在平面直角坐标系 $xOy$ 中，已知点 $A$ 为椭圆 $\Gamma: \frac{x^2}{6} + \frac{y^2}{2} = 1$ 上一点，$F_1$、$F_2$ 分别为椭圆的左、右焦点.
\begin{enumerate}
\item 若点 $A$ 的横坐标为 $2$，求 $|AF_1|$ 的长;
\item 设 $\Gamma$ 的上、下顶点分别为 $M_1$、$M_2$，记 $\triangle AF_1F_2$ 的面积为 $S_1$，$\triangle AM_1M_2$ 的面积为 $S_2$，若 $S_1 \ge S_2$，求 $|OA|$ 的取值范围
\item 若点 $A$ 在 $x$ 轴上方，设直线 $AF_2$ 与 $\Gamma$ 交于点 $B$，与 $y$ 轴交于点 $K$，$KF_1$ 延长线与 $\Gamma$ 交于点 $C$，是否存在 $x$ 轴上方的点 $C$，使得 $\overrightarrow{F_1A} + \overrightarrow{F_1B} + \overrightarrow{F_1C} = \lambda (\overrightarrow{F_2A} + \overrightarrow{F_2B} + \overrightarrow{F_2C}) (\lambda \in \mathbf{R})$ 成立?若存在，请求出点 $C$ 的坐标;若不存在，请说明理由.
\end{enumerate}
【解答】

\noindent \textbf{【答案】}
\noindent (1) $\frac{5\sqrt{6}}{3}$；
\noindent (2) $(\sqrt{2}, \frac{3\sqrt{10}}{5}]$；
\noindent (3) 存在，$C(-\frac{9}{4}, \frac{\sqrt{5}}{4})$

\vspace{1em}

\noindent \textbf{【知识点】} 椭圆中三角形（四边形）的面积、根据韦达定理求参数、求椭圆上点的坐标、椭圆中向量共线比例问题

\noindent \textbf{【分析】}
\noindent (1) 根据给定条件，求出点 $A$ 的纵坐标，再利用两点间距离公式计算即得。
\noindent (2) 设 $A(x,y), xy \ne 0$，求出 $S_1, S_2$，再利用给定关系求出 $y^2$ 的范围，进而求出 $|OA|$ 的范围。
\noindent (3) 设 $A(x_1, y_1), y_1 > 0, B(x_2, y_2)$，利用向量坐标运算及共线向量的坐标表示可得 $y_2 + 2y_1 = 0$，再联立直线 $AB$ 与椭圆方程，结合韦达定理求解即得。

\noindent \textbf{【详解】}
\noindent (1) 设 $A(2, y)$，由点 $A$ 为椭圆 $\Gamma: \frac{x^2}{6} + \frac{y^2}{2} = 1$ 上一点，得 $\frac{2^2}{6} + \frac{y^2}{2} = 1$，即 $y^2 = \frac{2}{3}$，又 $F_1(-2, 0)$，
所以 $|AF_1| = \sqrt{[2 - (-2)]^2 + (y - 0)^2} = \frac{5\sqrt{6}}{3}$。

\noindent (2) 设 $A(x, y), xy \ne 0$，而 $|F_1F_2| = 4, |M_1M_2| = 2\sqrt{2}$，
则 $S_1 = \frac{1}{2}|F_1F_2||y| = 2|y|$，$S_2 = \frac{1}{2}|M_1M_2||x| = \sqrt{2}|x|$，由 $S_1 \ge S_2$，得 $2|y| \ge \sqrt{2}|x|$，
即 $2y^2 \ge x^2$，又 $\frac{x^2}{6} + \frac{y^2}{2} = 1$，则 $2y^2 \ge 6 - 3y^2$，解得 $\frac{6}{5} \le y^2 < 2$，
$|OA| = \sqrt{x^2 + y^2} = \sqrt{(6 - 3y^2) + y^2} = \sqrt{6 - 2y^2} \in (\sqrt{2}, \frac{3\sqrt{10}}{5}]$，
所以 $|OA|$ 的范围是 $(\sqrt{2}, \frac{3\sqrt{10}}{5}]$。

\noindent (3) 设 $A(x_1, y_1), y_1 > 0, B(x_2, y_2)$，由图象对称性，得 A、C 关于 $y$ 轴对称，则 $C(-x_1, y_1)$，
又 $F_1(-2, 0)$，$F_2(2, 0)$，于是 $\overrightarrow{F_1A} = (x_1 + 2, y_1), \overrightarrow{F_1B} = (x_2 + 2, y_2), \overrightarrow{F_1C} = (-x_1 + 2, y_1)$，

\noindent 则 $\overrightarrow{F_1A} + \overrightarrow{F_1B} + \overrightarrow{F_1C} = (x_2 + 6, y_2 + 2y_1)$，同理 $\overrightarrow{F_2A} + \overrightarrow{F_2B} + \overrightarrow{F_2C} = (x_2 - 6, y_2 + 2y_1)$，
由 $\overrightarrow{F_1A} + \overrightarrow{F_1B} + \overrightarrow{F_1C} = \lambda (\overrightarrow{F_2A} + \overrightarrow{F_2B} + \overrightarrow{F_2C})$，得 $(\overrightarrow{F_1A} + \overrightarrow{F_1B} + \overrightarrow{F_1C}) // (\overrightarrow{F_2A} + \overrightarrow{F_2B} + \overrightarrow{F_2C})$，
因此 $(x_2 + 6)(y_2 + 2y_1) = (x_2 - 6)(y_2 + 2y_1)$，即 $12(y_2 + 2y_1) = 0$，则 $y_2 + 2y_1 = 0$，
设直线 $AF_2: x = my + 2$，由 $\begin{cases} x = my + 2 \\ x^2 + 3y^2 = 6 \end{cases}$ 消去 $x$ 得 $(m^2 + 3)y^2 + 4my - 2 = 0$，
则 $\begin{cases} y_1y_2 = \frac{-2}{m^2 + 3} \\ y_1 + y_2 = -\frac{4m}{m^2 + 3} \end{cases}$，即 $\begin{cases} -2y_1^2 = \frac{-2}{m^2 + 3} \\ -y_1 = -\frac{4m}{m^2 + 3} \end{cases}$，而 $y_1 > 0$，解得 $m = \frac{\sqrt{5}}{5}$，$y_1 = \frac{\sqrt{5}}{4}$，
由 $x_1 = my_1 + 2$，得 $x_1 = \frac{9}{4}$，所以 $C(-\frac{9}{4}, \frac{\sqrt{5}}{4})$。

\vspace{1em}

\noindent \textbf{【点睛】} 思路点睛：解答直线与椭圆的题目时，时常把两个曲线的方程联立，消去 $x$ (或 $y$) 建立一元二次方程，然后借助根与系数的关系，并结合题设条件建立有关参变量的等量关系；涉及到直线方程的设法时，务必考虑全面，不要忽略直线斜率为 0 或不存在等特殊情形。

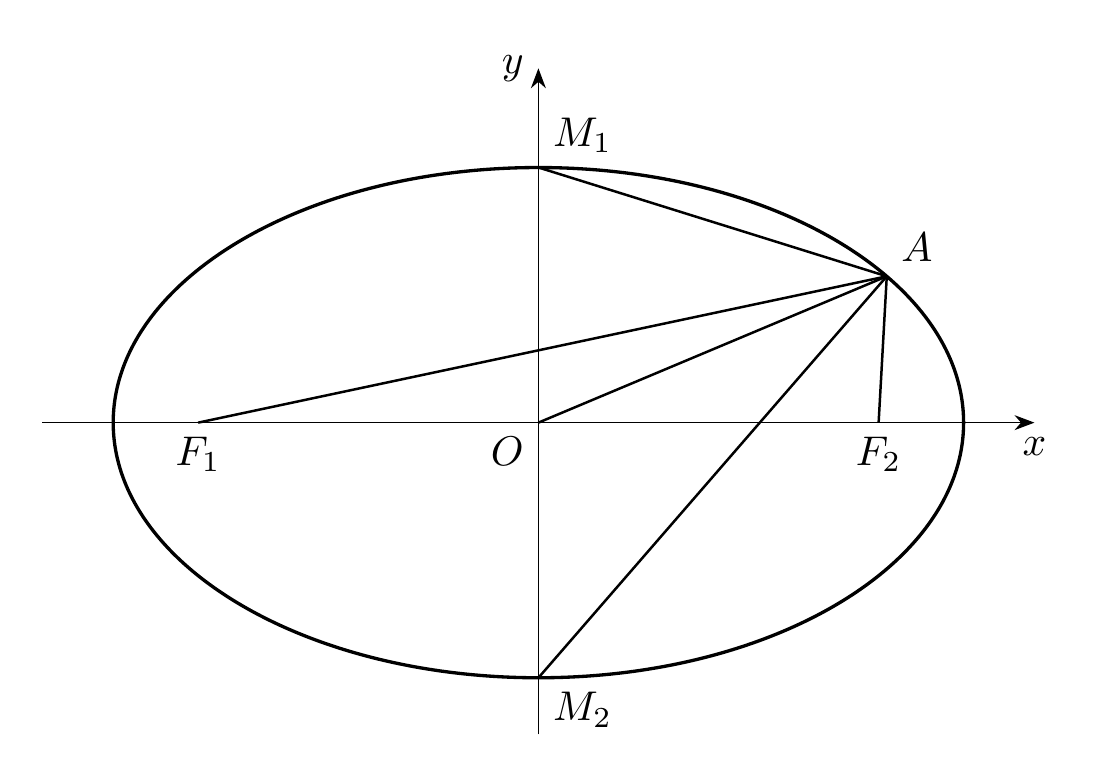
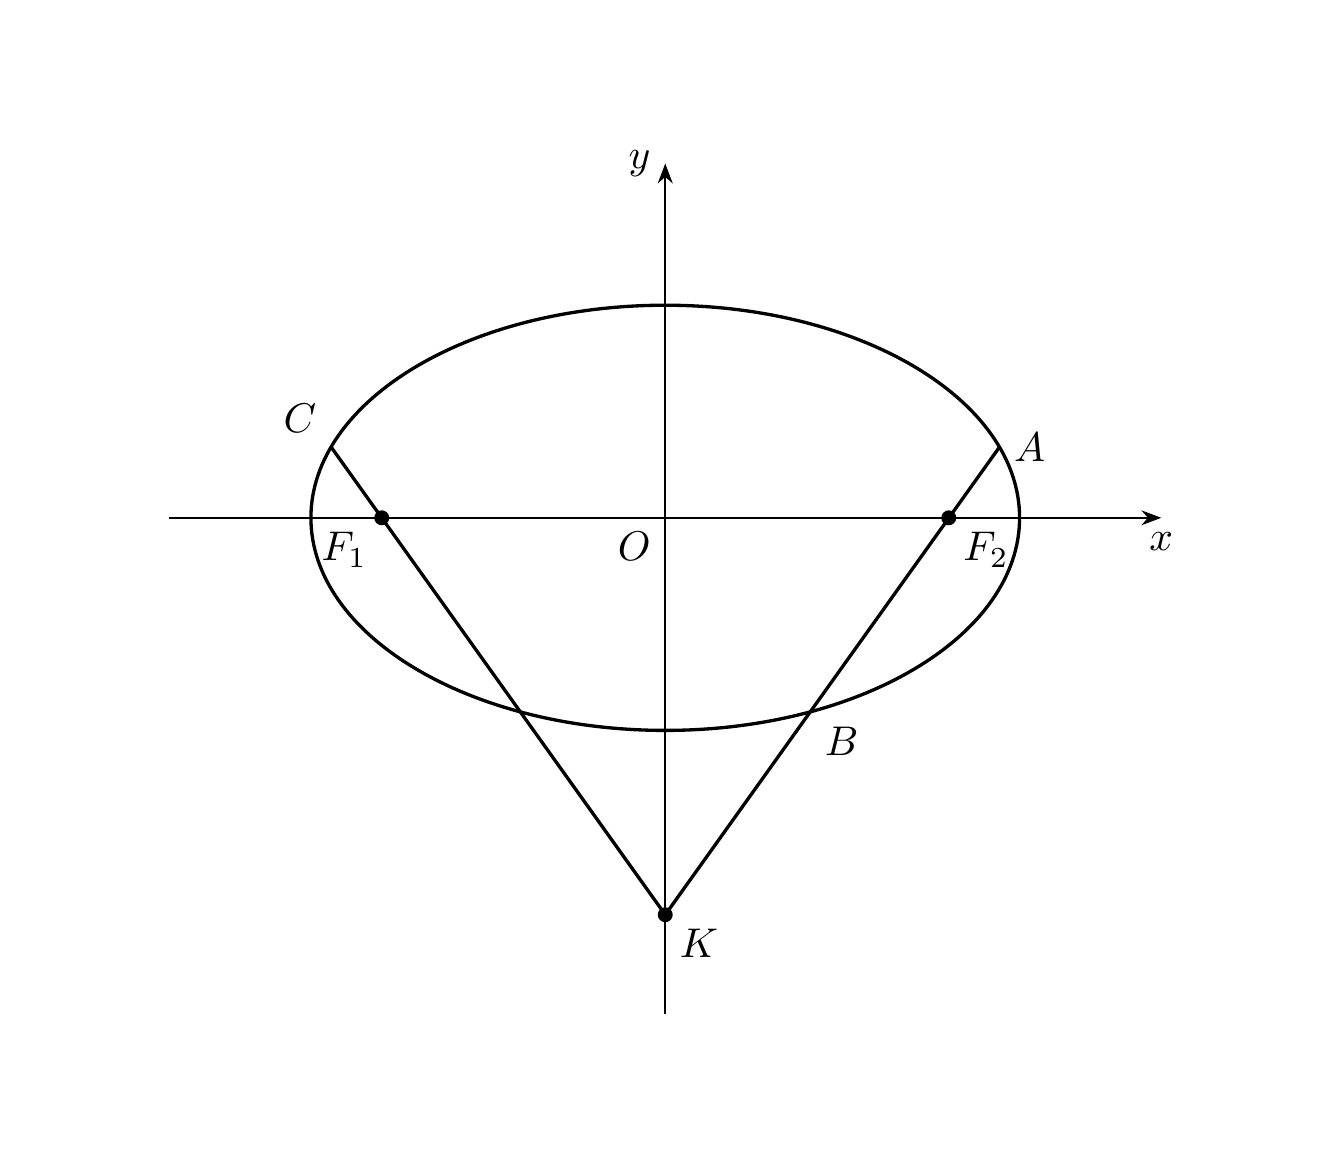